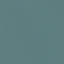
Land use / land cover: SeaLake